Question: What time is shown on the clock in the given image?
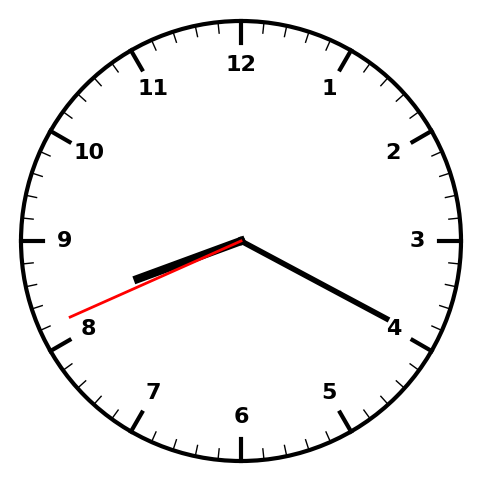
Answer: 08:19:41